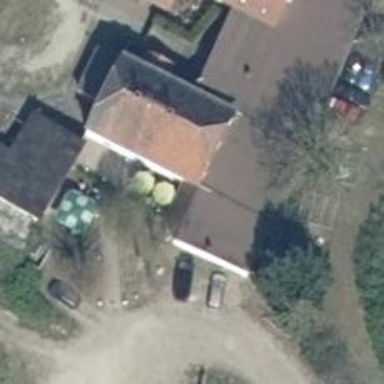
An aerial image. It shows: Restaurant.